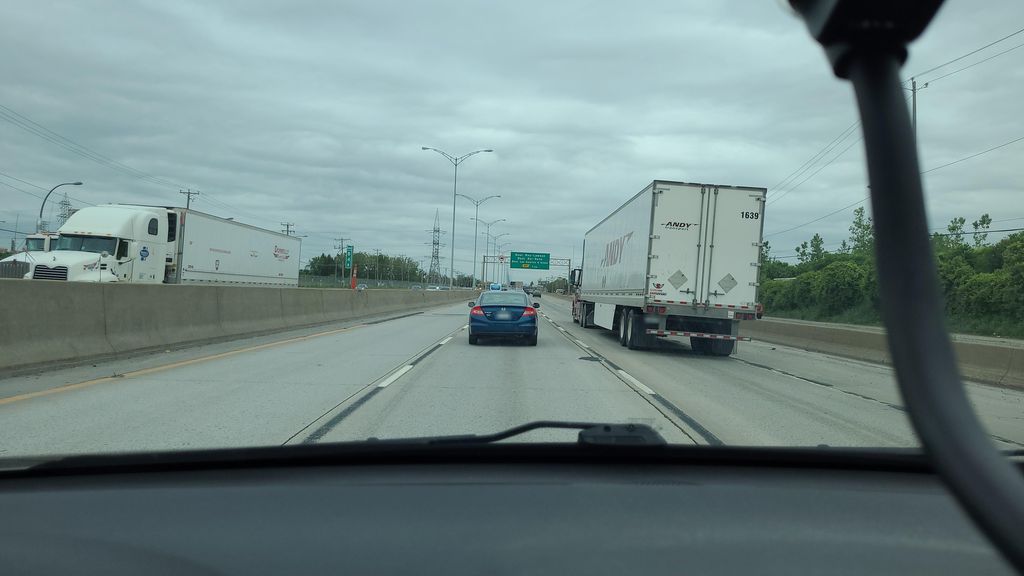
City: montreal